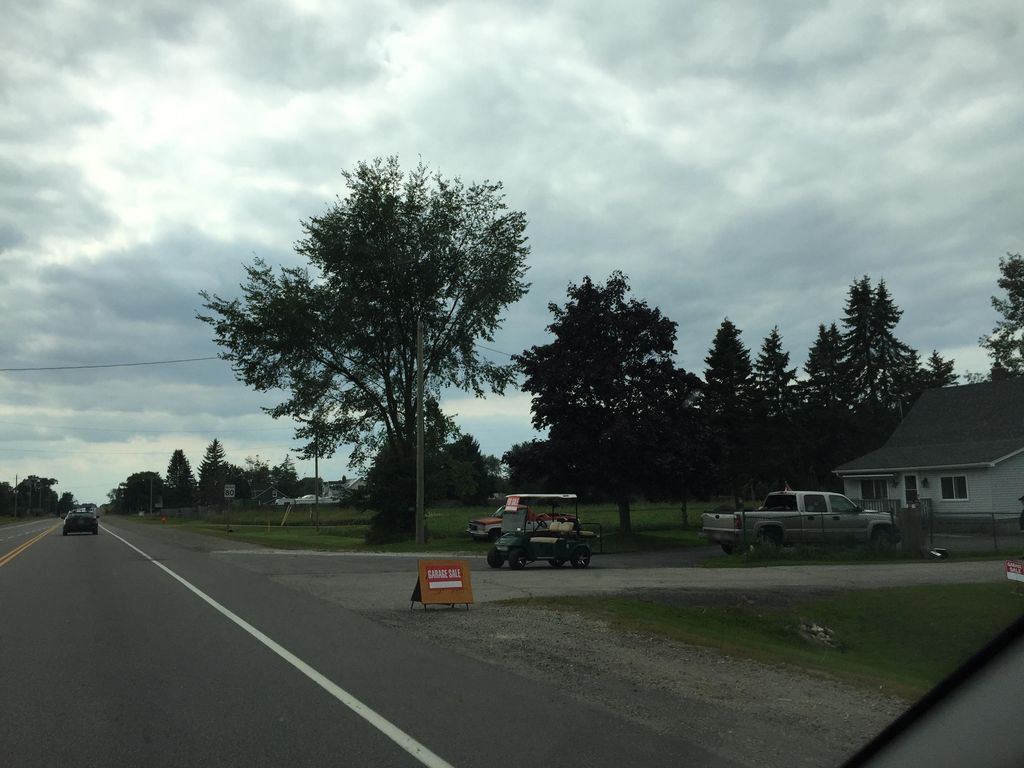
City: kitchener-waterloo